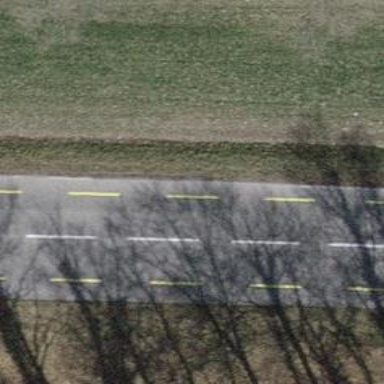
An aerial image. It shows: Primary road with asphalt surface and designated cycle lane.